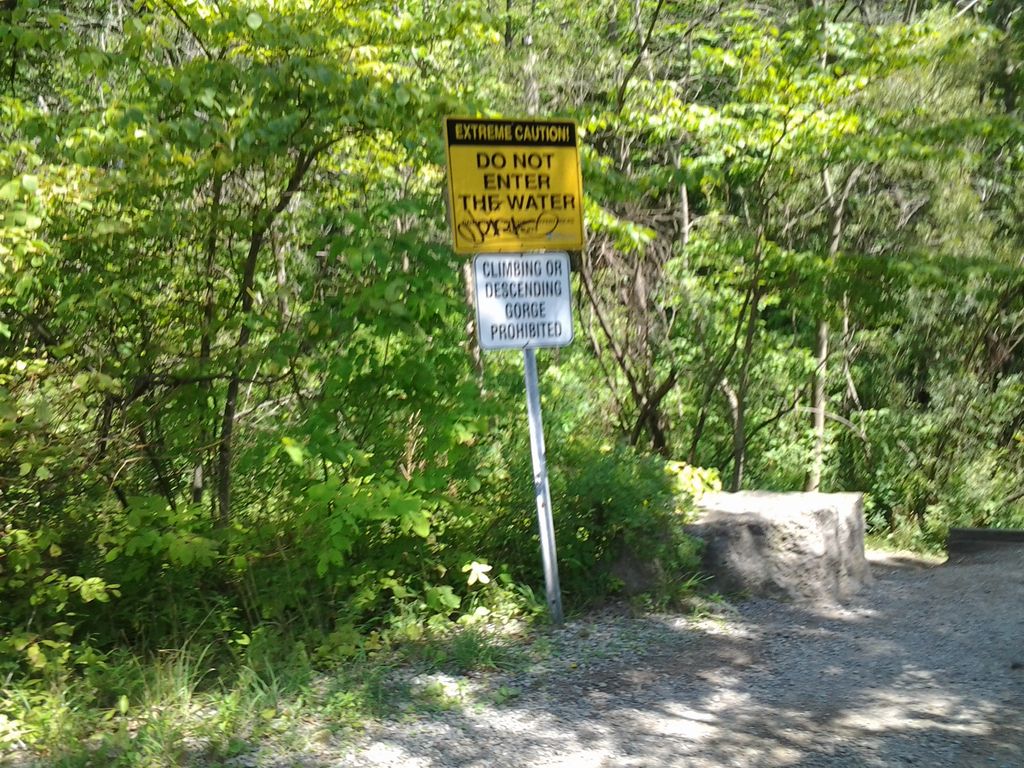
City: hamilton